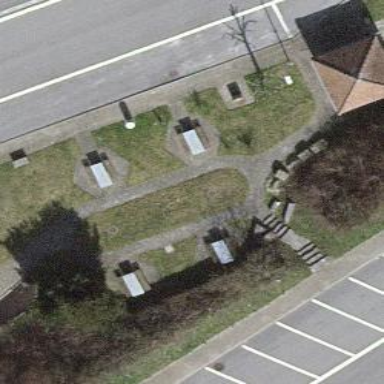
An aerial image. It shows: Picnic table located in leisure land area.